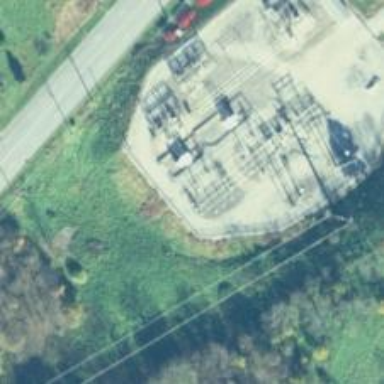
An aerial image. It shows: Distribution power substation secured by fence.